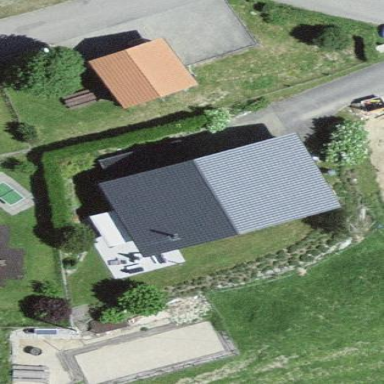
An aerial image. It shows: Residential building.